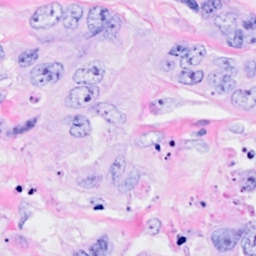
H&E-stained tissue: Breast